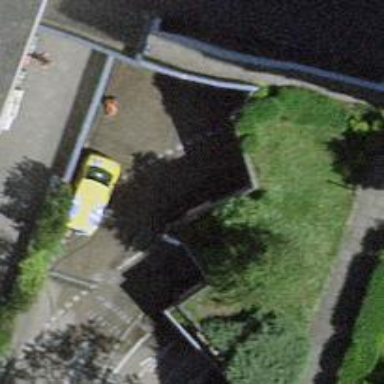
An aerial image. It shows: Parking entrance.